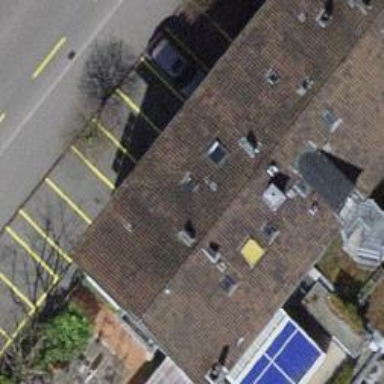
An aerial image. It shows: Restaurant.